Question: I'm designing a desktop app with Adobe Flash CS6, using air 3.2 for desktop (in flash target setting). In air settings, there's an advanced tab which makes it possible to set the initial value for the position of the app's window. I don't know how I should set it to the middle of the screen.
here's a screenshot:

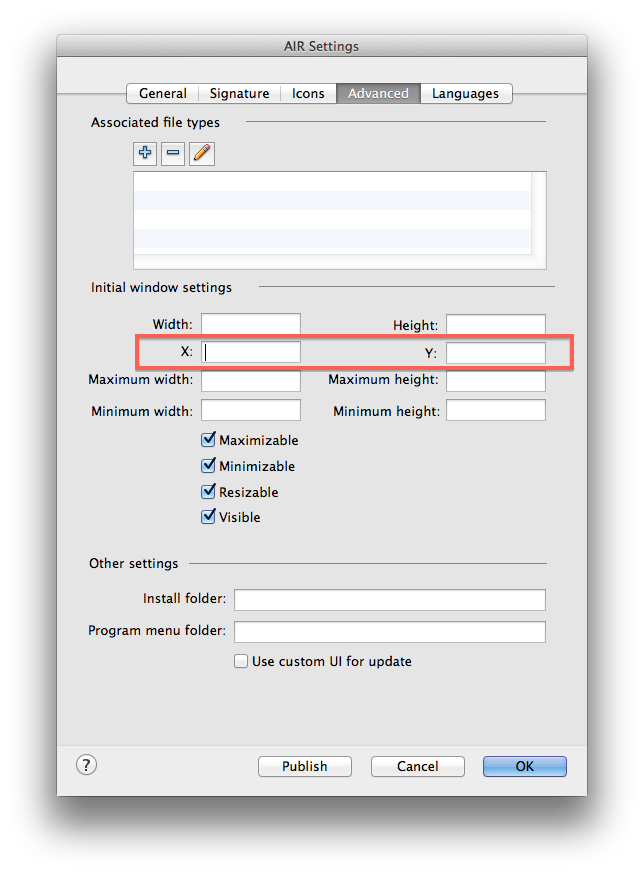
Answer: Dont use these properties, just add code to your app:
'''
stage.nativeWindow.x = (Capabilities.screenResolutionX - this.width)*0.5;
stage.nativeWindow.y = (Capabilities.screenResolutionY - this.height)*0.5;
'''